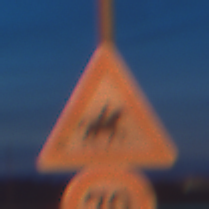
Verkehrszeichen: ReiterLinks
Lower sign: Geschwindigkeit70
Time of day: Night
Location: Outdoor (Urban)
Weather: PartlyCloudy
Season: NotSpecified
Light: Artificial